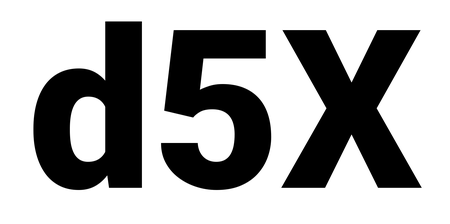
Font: Roboto_Black